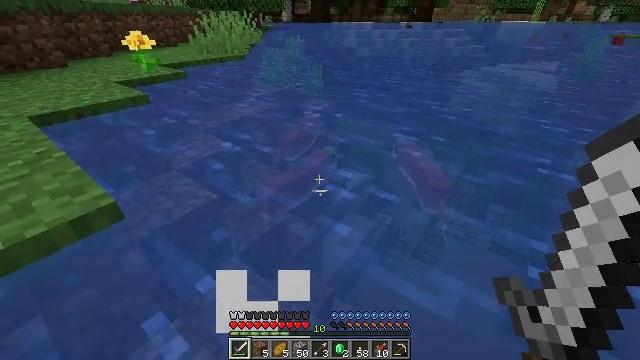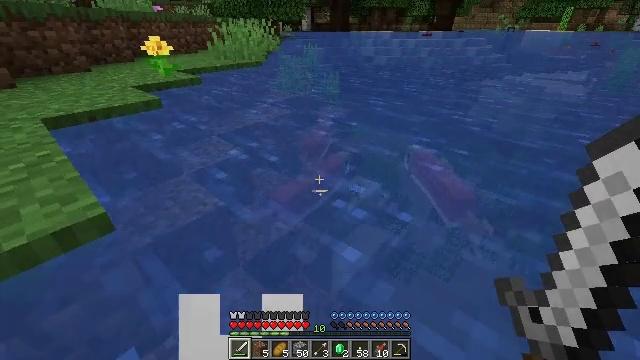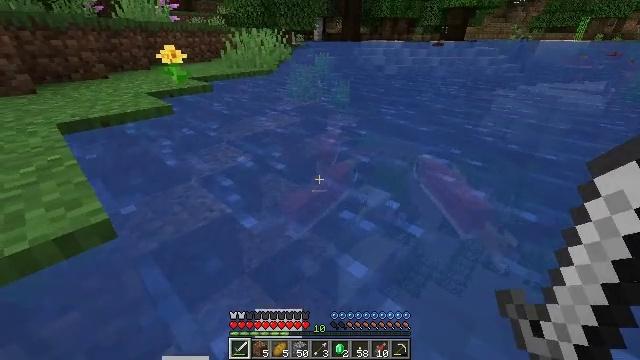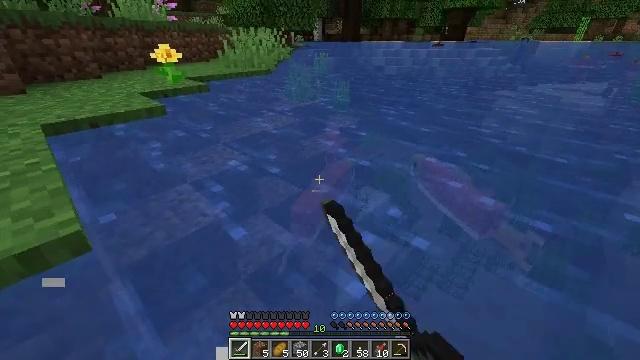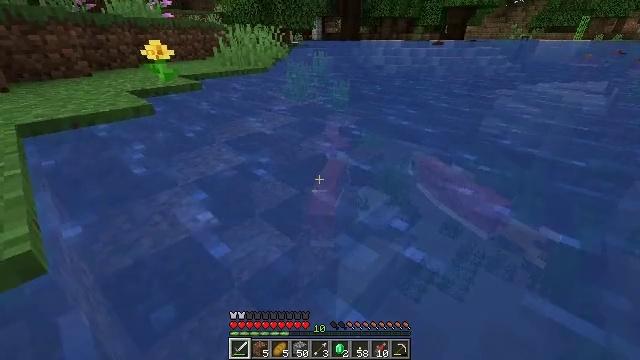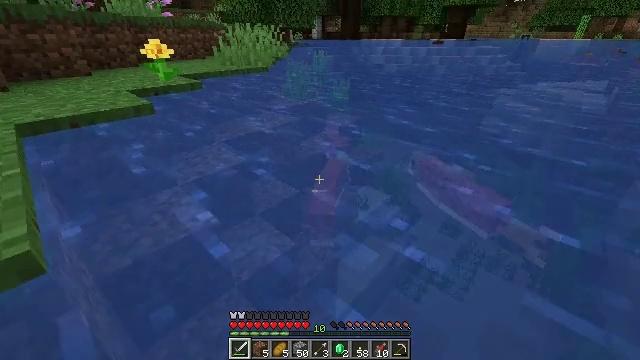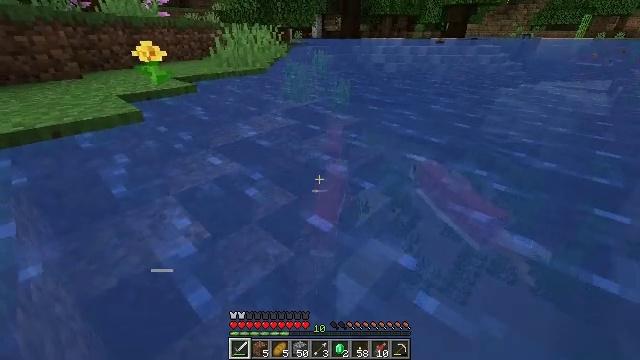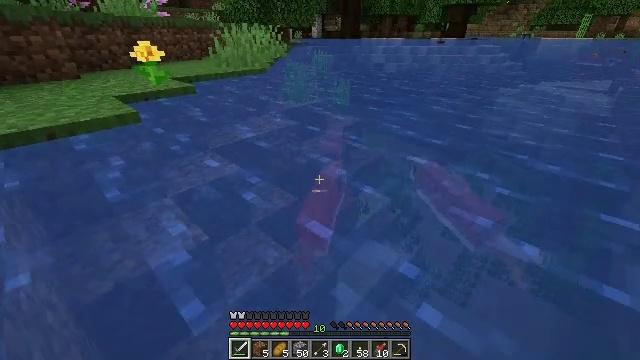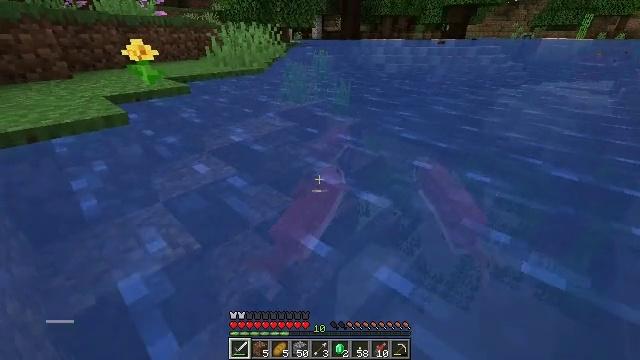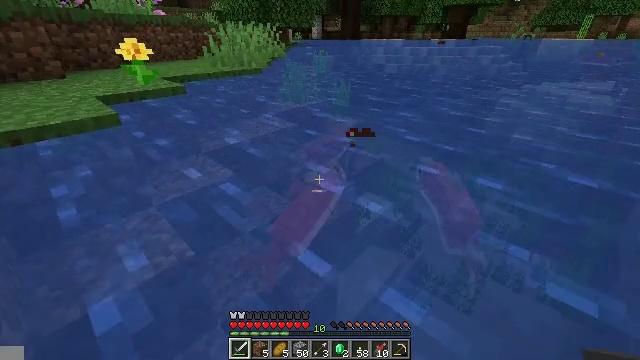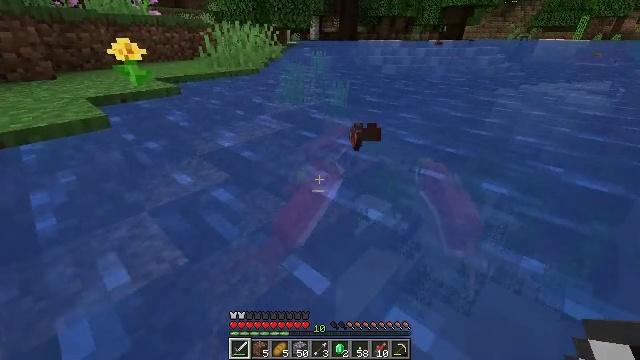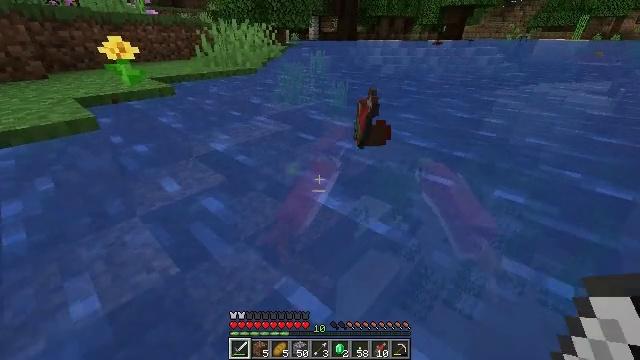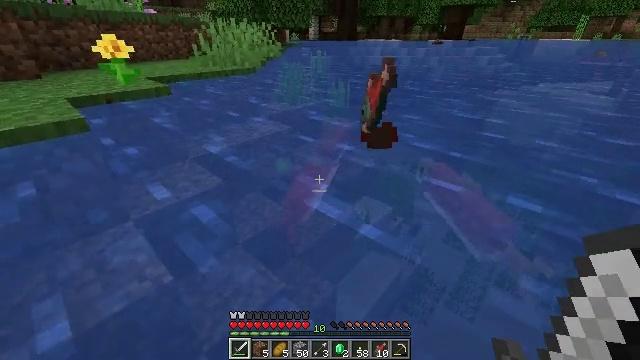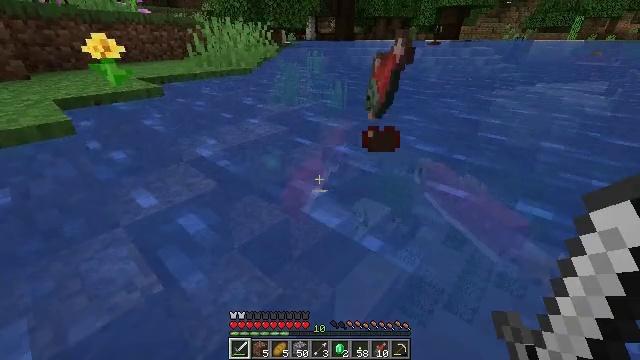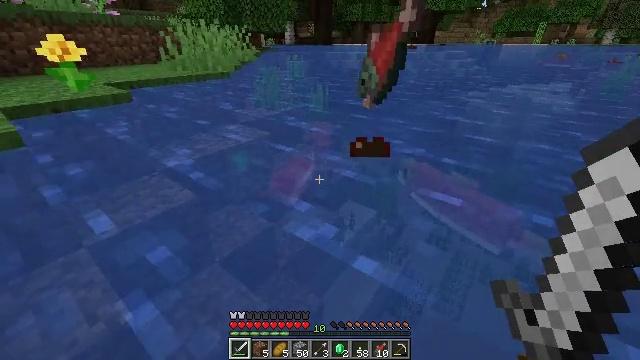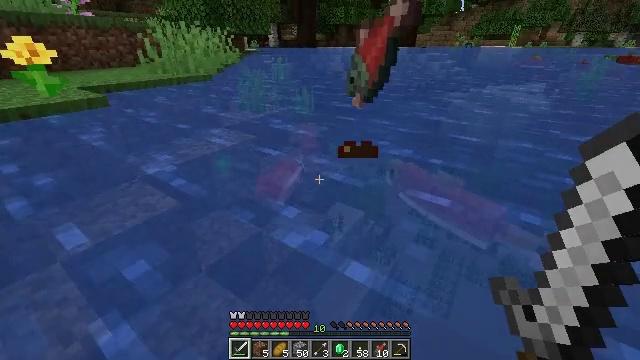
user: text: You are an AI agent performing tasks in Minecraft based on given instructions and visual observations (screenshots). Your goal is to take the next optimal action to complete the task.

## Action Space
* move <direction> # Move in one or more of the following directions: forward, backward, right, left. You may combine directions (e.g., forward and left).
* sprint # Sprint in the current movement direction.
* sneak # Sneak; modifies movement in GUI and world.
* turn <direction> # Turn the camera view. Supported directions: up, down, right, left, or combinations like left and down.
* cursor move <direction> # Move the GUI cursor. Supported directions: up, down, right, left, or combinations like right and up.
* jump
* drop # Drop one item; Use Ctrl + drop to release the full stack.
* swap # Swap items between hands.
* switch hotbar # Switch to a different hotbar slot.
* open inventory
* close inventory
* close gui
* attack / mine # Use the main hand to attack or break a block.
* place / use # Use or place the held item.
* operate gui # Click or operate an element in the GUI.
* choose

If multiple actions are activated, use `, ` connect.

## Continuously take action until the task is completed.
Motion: motion action
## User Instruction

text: Hunt a salmon.
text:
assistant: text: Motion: move forward, turn left and up
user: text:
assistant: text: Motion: move forward, turn left and up, attack / mine
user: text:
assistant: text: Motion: move forward, attack / mine
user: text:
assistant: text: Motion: move forward, attack / mine
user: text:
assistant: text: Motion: move forward
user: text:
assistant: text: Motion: move forward
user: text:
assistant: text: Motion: move forward
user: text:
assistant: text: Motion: move forward
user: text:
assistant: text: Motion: move forward
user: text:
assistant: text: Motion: move forward
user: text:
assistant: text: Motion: move forward
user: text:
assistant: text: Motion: move forward
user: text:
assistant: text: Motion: move forward
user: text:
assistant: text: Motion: move forward, turn right
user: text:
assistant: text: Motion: move forward, turn right
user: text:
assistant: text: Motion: move forward, turn right
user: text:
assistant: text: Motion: move forward, turn right
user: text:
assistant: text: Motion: move forward, turn right
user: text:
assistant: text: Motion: move forward, turn right
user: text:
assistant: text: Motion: move forward, turn right
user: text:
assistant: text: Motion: move forward
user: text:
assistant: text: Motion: move forward, turn right
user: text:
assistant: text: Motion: move forward, turn right
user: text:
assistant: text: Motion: move forward, attack / mine
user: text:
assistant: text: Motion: move forward, turn down, attack / mine
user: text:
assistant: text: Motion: move forward, attack / mine
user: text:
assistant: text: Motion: move forward
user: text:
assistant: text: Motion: move forward
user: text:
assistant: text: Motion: move forward
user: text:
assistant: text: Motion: move forward, turn left